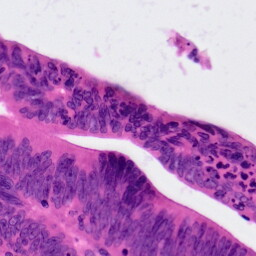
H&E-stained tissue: Colon